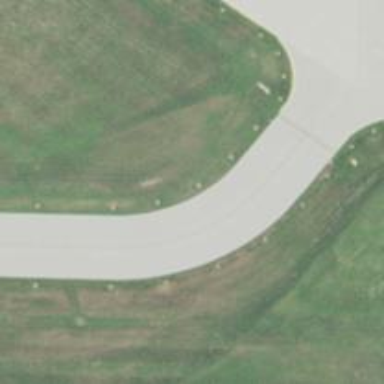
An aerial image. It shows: View of taxiway at the airport.